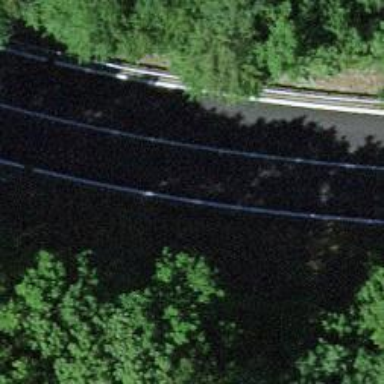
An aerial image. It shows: Primary road with asphalt surface.